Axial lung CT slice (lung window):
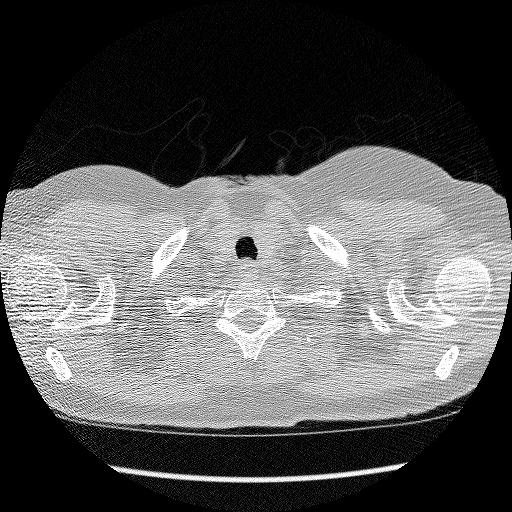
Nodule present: no